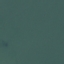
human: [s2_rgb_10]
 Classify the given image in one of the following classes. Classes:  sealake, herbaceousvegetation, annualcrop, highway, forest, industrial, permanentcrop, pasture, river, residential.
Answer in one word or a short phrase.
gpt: SeaLake